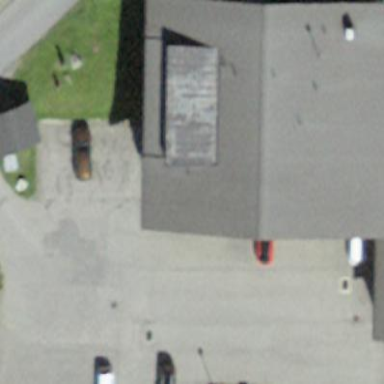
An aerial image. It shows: Parking area.